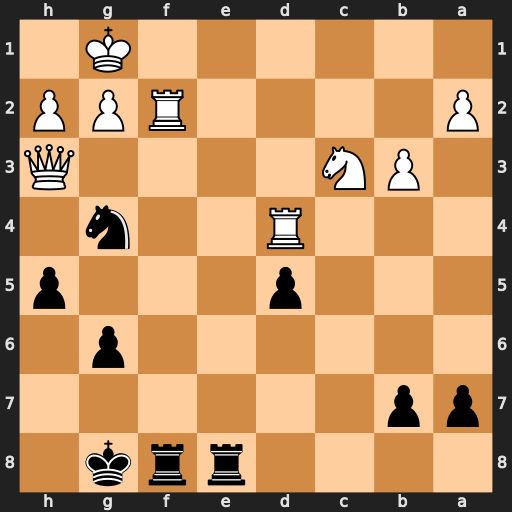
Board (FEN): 4rrk1/pp6/6p1/3p3p/3R2n1/1PN4Q/P4RPP/6K1
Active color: b
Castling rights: -
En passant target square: -
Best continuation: Re1+ Rf1 Rexf1#